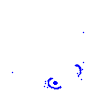
Particle: proton